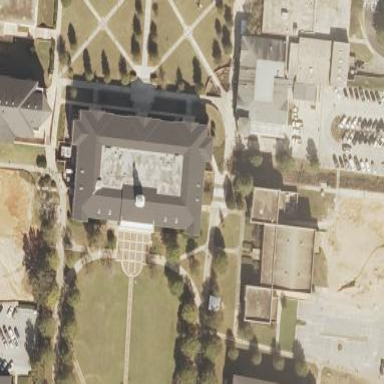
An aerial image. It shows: View of university building.